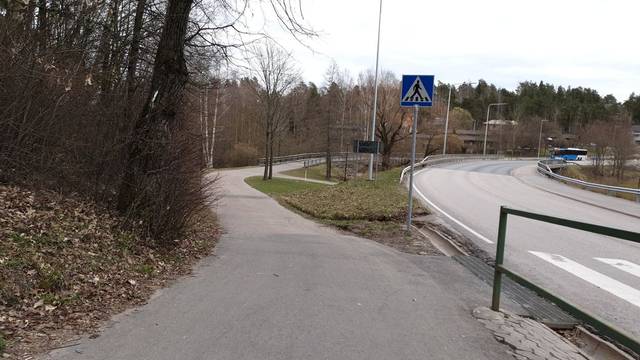
Region: Finland
Coordinates: 60.296, 25.064